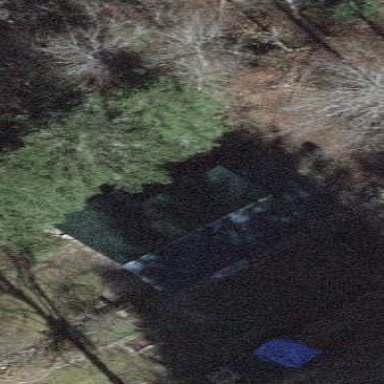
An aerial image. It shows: Cabin is depicted in the image.